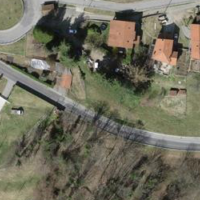
EUNIS habitat code: 52
Species observed at this site:
Cosmos bipinnatus
Claytonia perfoliata